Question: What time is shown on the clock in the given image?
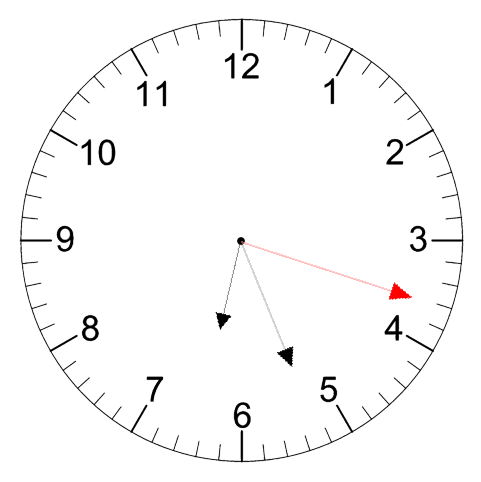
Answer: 06:26:18